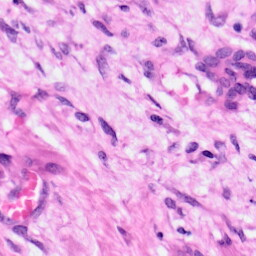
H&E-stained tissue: Pancreatic